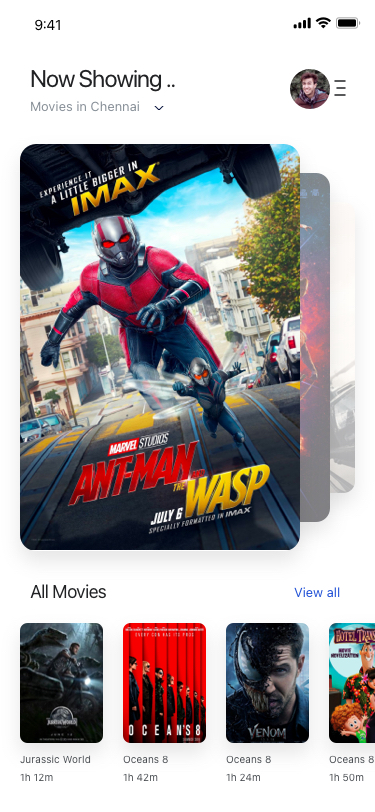
Text in this UI design:
Now Showing ..
Movies in Chennai
Jurassic World
1h 12m
Oceans 8
1h 42m
Oceans 8
1h 24m
Oceans 8
1h 50m
All Movies
View all